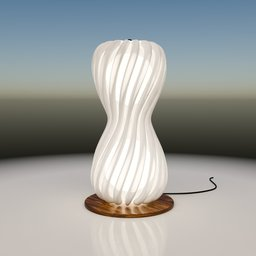
Label: lighting